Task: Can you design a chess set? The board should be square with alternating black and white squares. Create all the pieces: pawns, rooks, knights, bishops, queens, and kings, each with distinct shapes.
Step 2648:
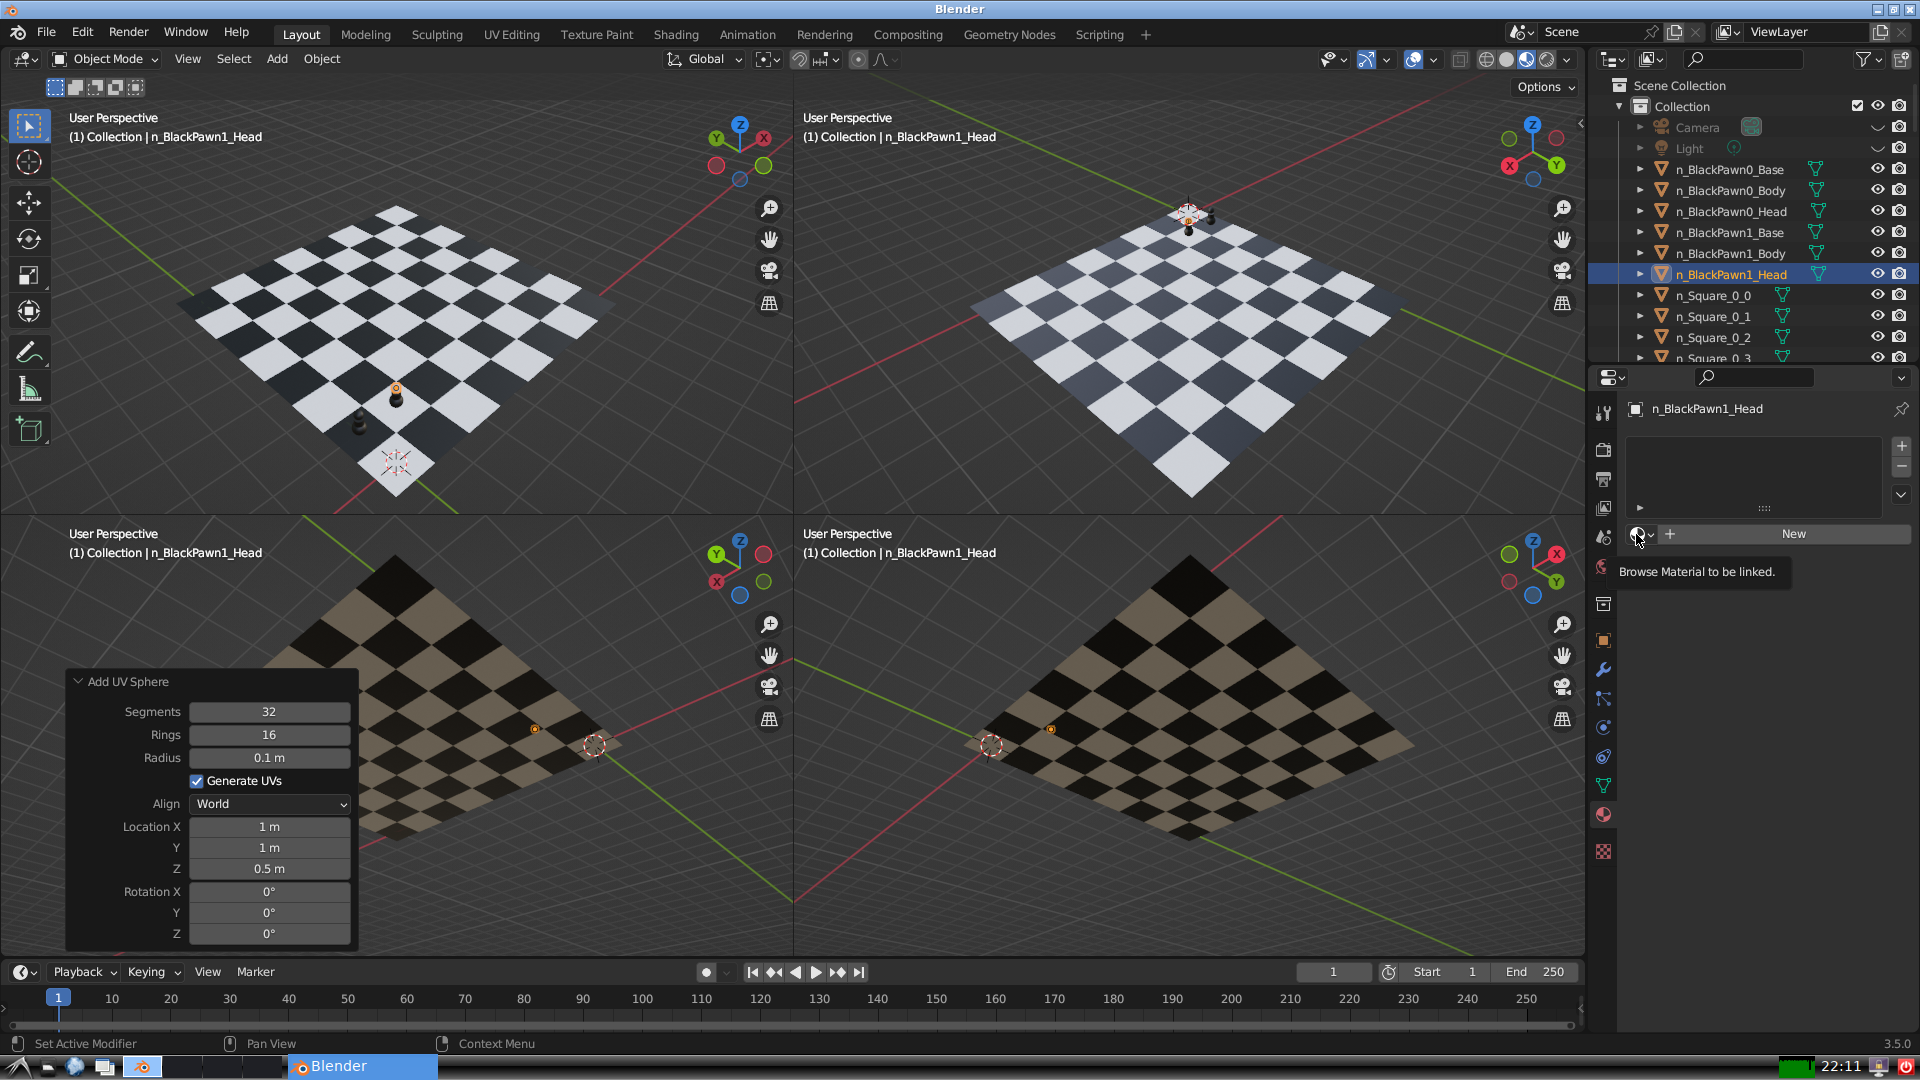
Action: click: no